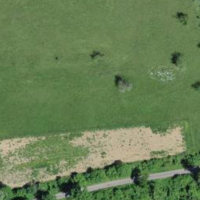
EUNIS habitat code: 25
Species observed at this site:
Primula veris